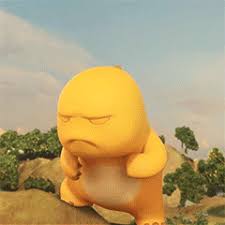
Label: nailong